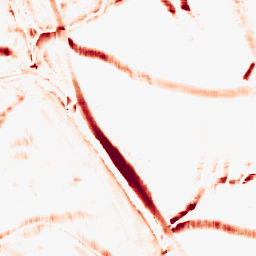
Category: morphological
Decomposition family: morphological_square
Decomposition parameters: operation: opening
size: 15
Upsampling method: sinc_blackman
Upsampling parameters: scale: 2
kernel_size: 4
Upsampling scale: 2